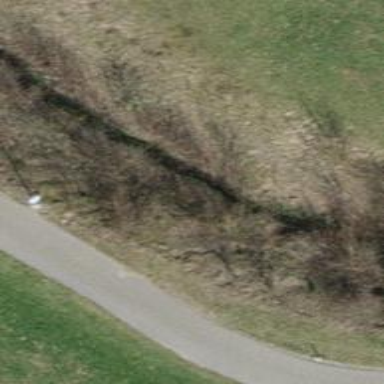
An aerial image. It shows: Bench.